Question: I've created a sankey diagram in rCharts but have one question. How do I add color? I'd like to represent each node with a different color so it's easier to vizualize the paths, instead of just seeing the same grey lines connecting everything. Code and output below:
'''
require(rCharts)
require(rjson)
x = read.csv('/Users/<username>/sankey.csv', header=FALSE)
colnames(x) <- c("source", "target", "value")
sankeyPlot <- rCharts$new()
sankeyPlot$set(
data = x,
nodeWidth = 15,
nodePadding = 10,
layout = 32,
width = 500,
height = 300,
units = "TWh",
title = "Sankey Diagram"
)
sankeyPlot$setLib('http://timelyportfolio.github.io/rCharts_d3_sankey')
sankeyPlot
'''
Here is what my chart looks like

Thanks so much!
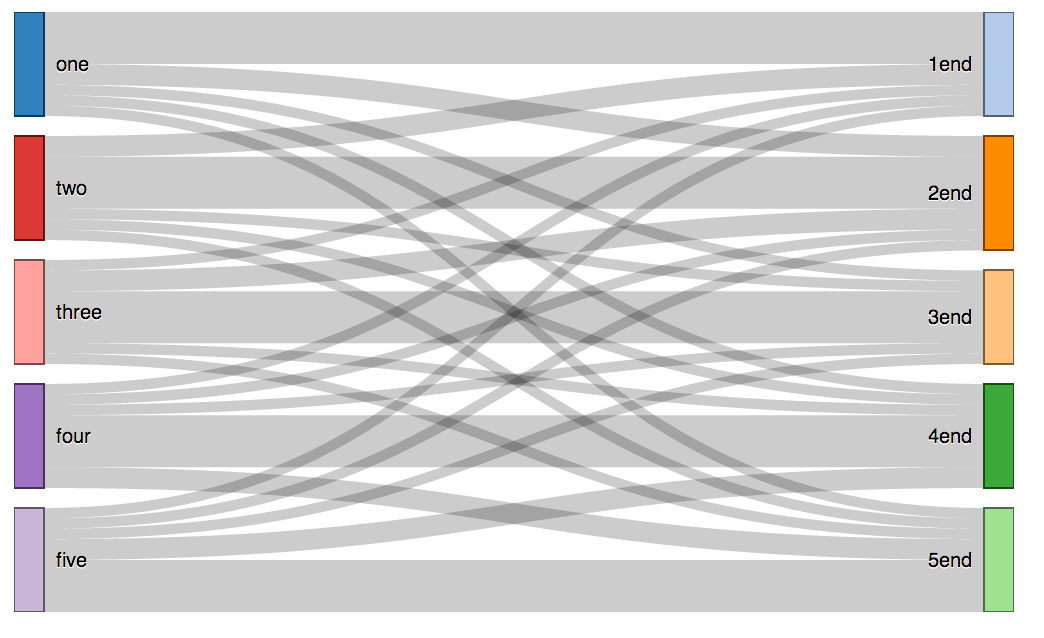
Answer: not sure what colors you want, but if you have installed the newer 'rCharts' with 'devtools::install_github("ramnathv/rCharts")', here is how you might color based on the source value with a <URL>.
'''
require(rCharts)
require(rjson)
x = read.csv('/Users/<username>/sankey.csv', header=FALSE)
colnames(x) <- c("source", "target", "value")
sankeyPlot <- rCharts$new()
sankeyPlot$set(
data = x,
nodeWidth = 15,
nodePadding = 10,
layout = 32,
width = 500,
height = 300,
units = "TWh",
title = "Sankey Diagram"
)
sankeyPlot$setLib('http://timelyportfolio.github.io/rCharts_d3_sankey')
sankeyPlot$setTemplate(
afterScript = "
<script>
// to be specific in case you have more than one chart
d3.selectAll('#{{ chartId }} svg path.link')
.style('stroke', function(d){
//here we will use the source color
//if you want target then sub target for source
//or if you want something other than gray
//supply a constant
//or use a categorical scale or gradient
return d.source.color;
})
//note no changes were made to opacity
//to do uncomment below but will affect mouseover
//so will need to define mouseover and mouseout
//happy to show how to do this also
// .style('stroke-opacity', .7)
</script>
")
sankeyPlot
'''
If you wanted to use a 'd3.scale.category??()' to provide your color, I assume you would want to also similarly color the node rectangle. Here is one example of changing the color for both the node and the link.
'''
sankeyPlot$setTemplate(
afterScript = "
<script>
var cscale = d3.scale.category20b();
// to be specific in case you have more than one chart
d3.selectAll('#{{ chartId }} svg path.link')
.style('stroke', function(d){
//here we will use the source color
//if you want target then sub target for source
//or if you want something other than gray
//supply a constant
//or use a categorical scale or gradient
//return d.source.color;
return cscale(d.source.name);
})
//note no changes were made to opacity
//to do uncomment below but will affect mouseover
//so will need to define mouseover and mouseout
//happy to show how to do this also
// .style('stroke-opacity', .7)
d3.selectAll('#{{ chartId }} svg .node rect')
.style('fill', function(d){
return cscale(d.name)
})
.style('stroke', 'none')
</script>
")
sankeyPlot
'''